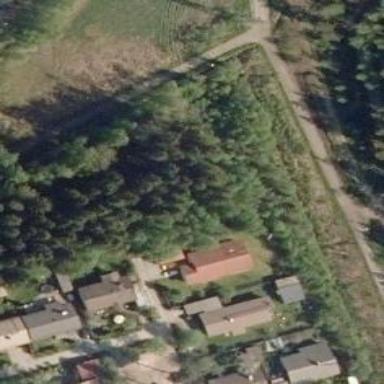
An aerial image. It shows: Path.